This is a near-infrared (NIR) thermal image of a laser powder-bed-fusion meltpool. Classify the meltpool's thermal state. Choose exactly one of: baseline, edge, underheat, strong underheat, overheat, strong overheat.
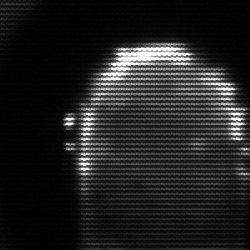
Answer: baseline